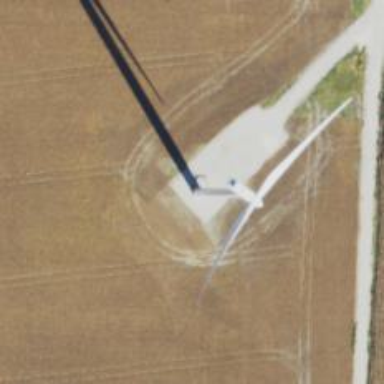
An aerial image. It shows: Wind power generator utilizing wind turbines.